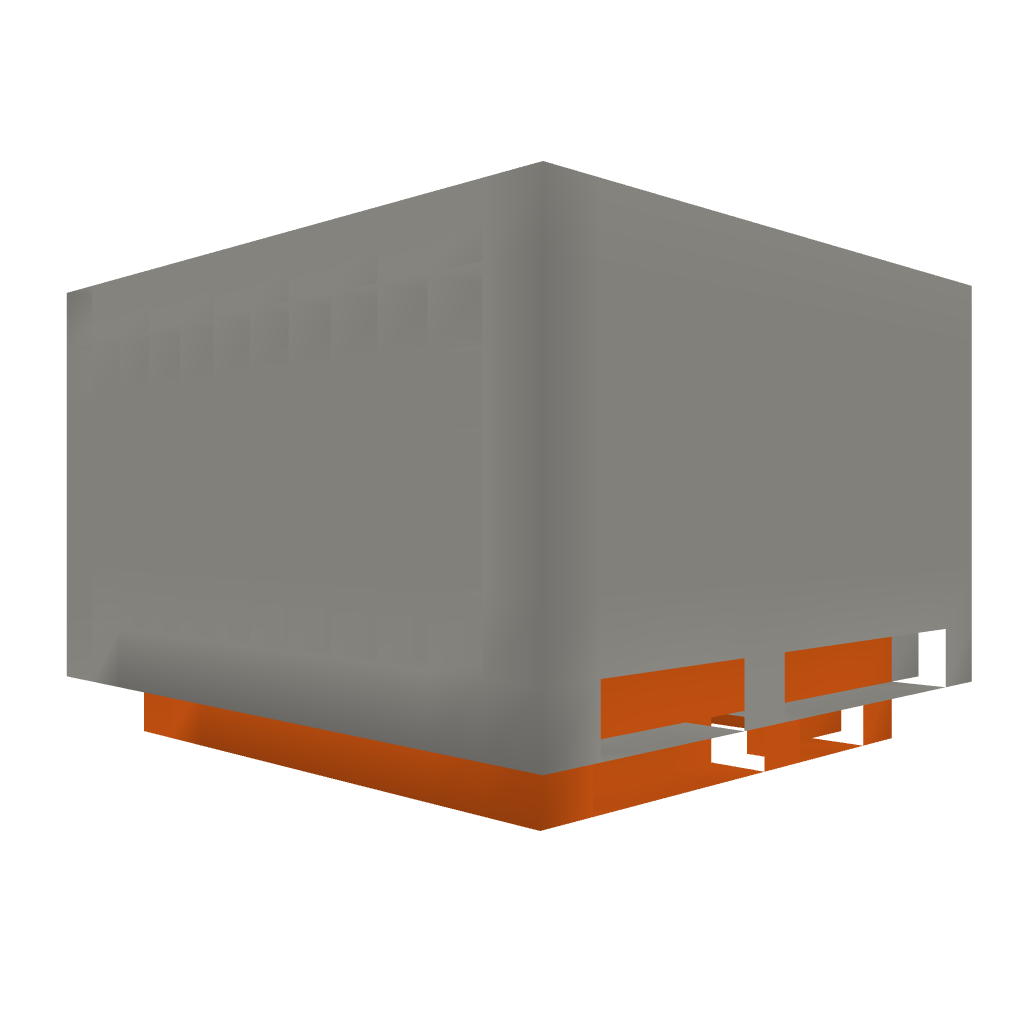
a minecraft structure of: Lavaburn; a small modern house